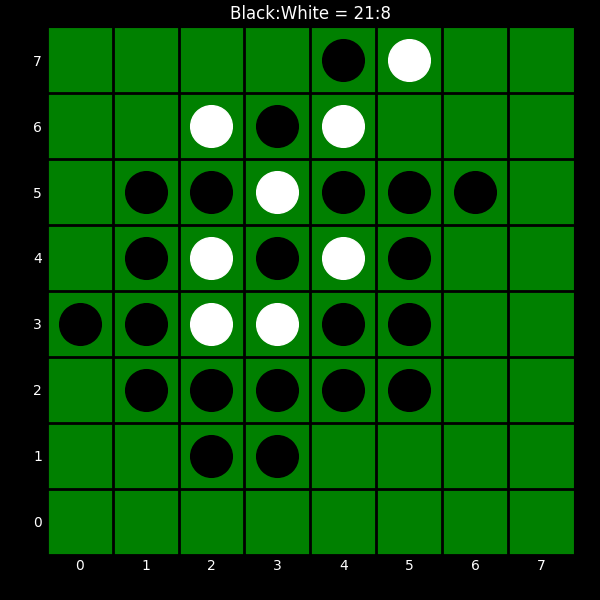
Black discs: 21
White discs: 8